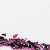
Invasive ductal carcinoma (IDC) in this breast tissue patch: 0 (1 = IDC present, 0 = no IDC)